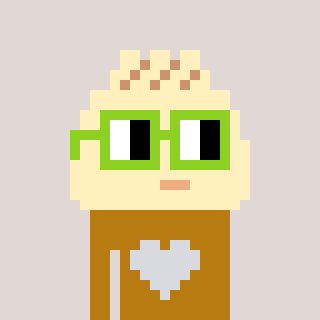
a pixel art character with square light green glasses, a porkbao-shaped head and a gold-colored body on a warm background